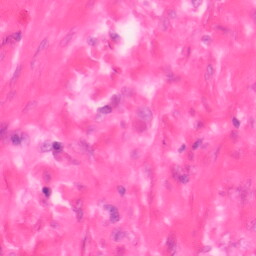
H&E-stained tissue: Colon